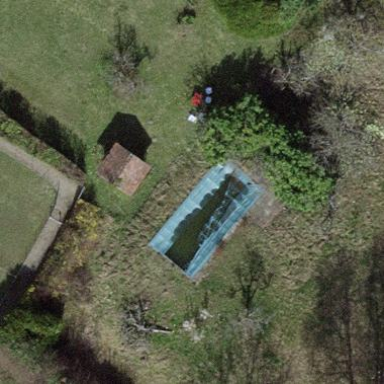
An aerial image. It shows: Swimming pool located in leisure land.